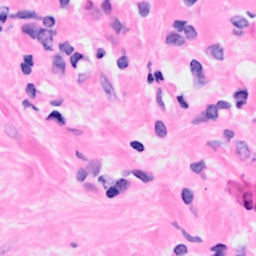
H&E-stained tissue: Breast